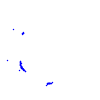
Particle: proton